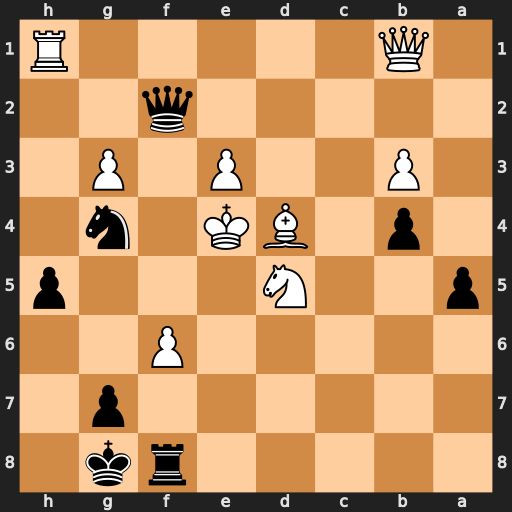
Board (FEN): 5rk1/6p1/5P2/p2N3p/1p1BK1n1/1P2P1P1/5q2/1Q5R
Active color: b
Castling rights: -
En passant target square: -
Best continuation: Qg2+ Kd3 Qxd5